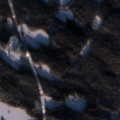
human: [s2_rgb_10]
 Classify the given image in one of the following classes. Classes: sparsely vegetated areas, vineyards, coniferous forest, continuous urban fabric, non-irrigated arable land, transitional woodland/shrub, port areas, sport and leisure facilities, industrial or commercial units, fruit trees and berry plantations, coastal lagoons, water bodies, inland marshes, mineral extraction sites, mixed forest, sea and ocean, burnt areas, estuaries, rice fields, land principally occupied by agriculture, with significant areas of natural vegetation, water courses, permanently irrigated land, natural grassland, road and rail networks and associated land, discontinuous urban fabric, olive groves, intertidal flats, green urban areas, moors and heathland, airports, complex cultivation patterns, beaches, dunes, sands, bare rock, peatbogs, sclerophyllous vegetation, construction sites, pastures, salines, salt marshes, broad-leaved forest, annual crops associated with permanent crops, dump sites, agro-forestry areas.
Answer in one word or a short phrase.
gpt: coniferous forest, mixed forest